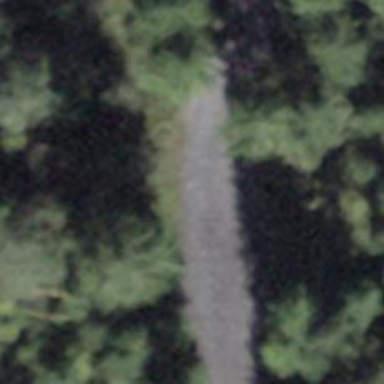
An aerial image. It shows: Path.